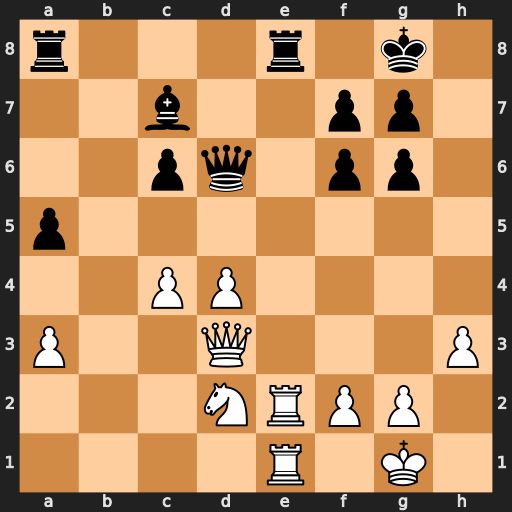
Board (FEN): r3r1k1/2b2pp1/2pq1pp1/p7/2PP4/P2Q3P/3NRPP1/4R1K1
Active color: w
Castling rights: -
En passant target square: -
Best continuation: Rxe8+ Rxe8 Rxe8+